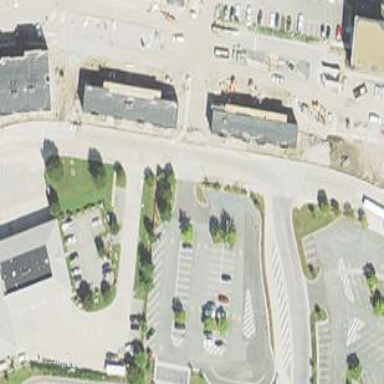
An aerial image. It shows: Parking area.